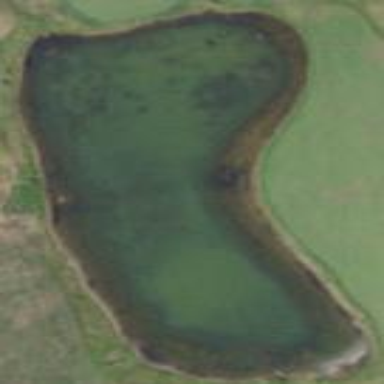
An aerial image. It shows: Pond serving as water hazard on golf course.